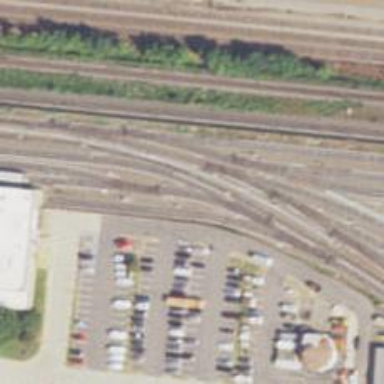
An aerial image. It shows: Electrified rail service yard.